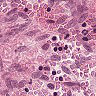
Metastatic tissue present: no